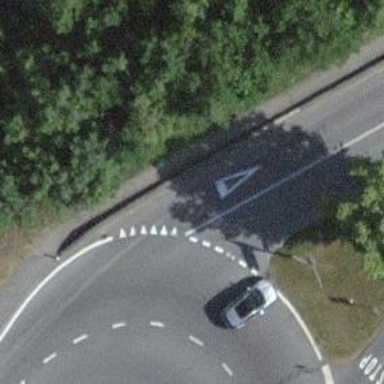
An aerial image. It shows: Secondary road with asphalt surface.